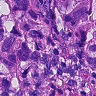
Metastatic tissue present: yes